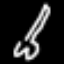
Label: fork